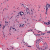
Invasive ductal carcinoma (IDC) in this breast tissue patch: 1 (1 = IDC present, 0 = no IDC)